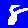
Digit: 8